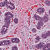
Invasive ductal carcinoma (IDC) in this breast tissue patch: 0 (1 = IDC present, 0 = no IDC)